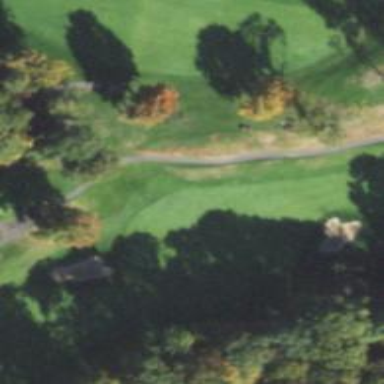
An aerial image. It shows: Golf hole.